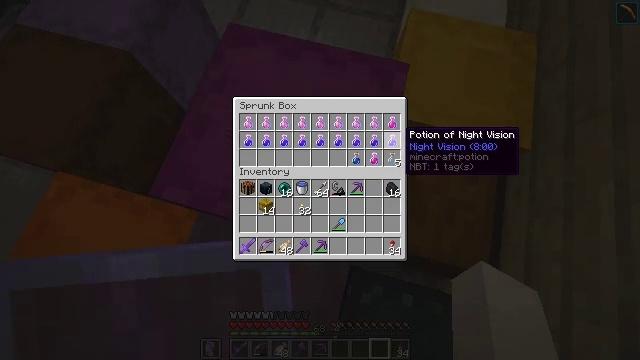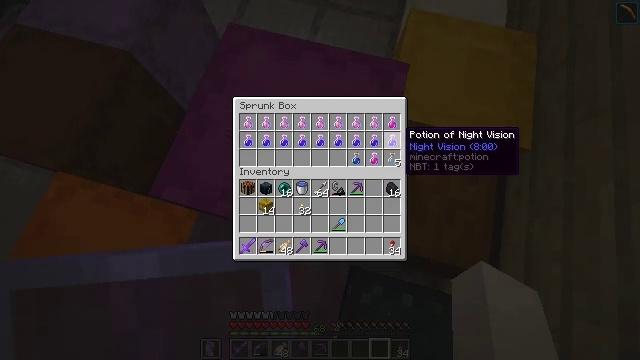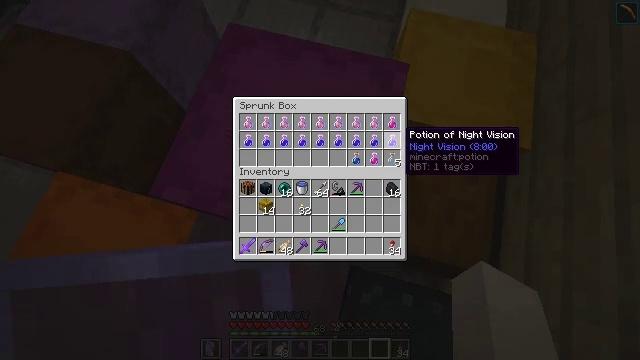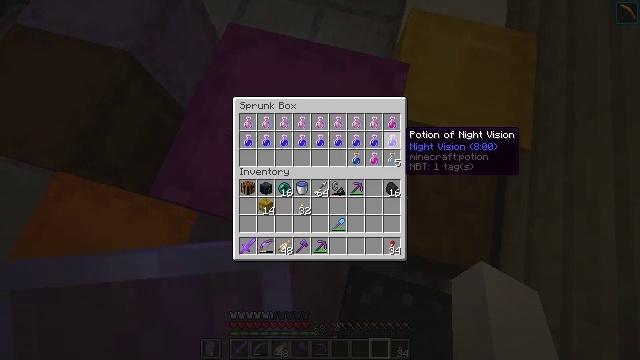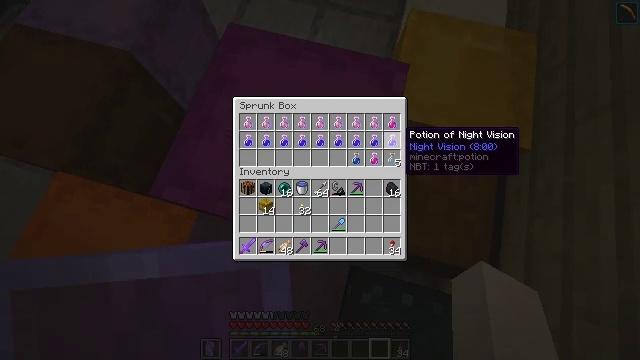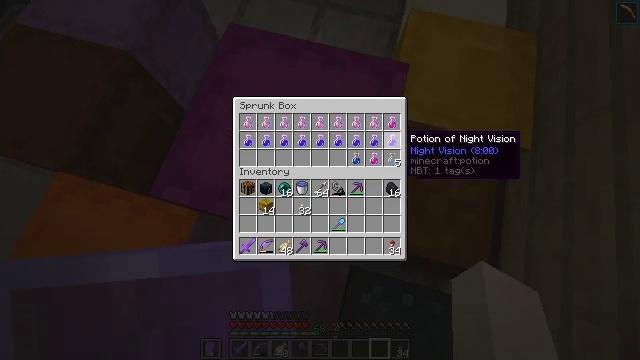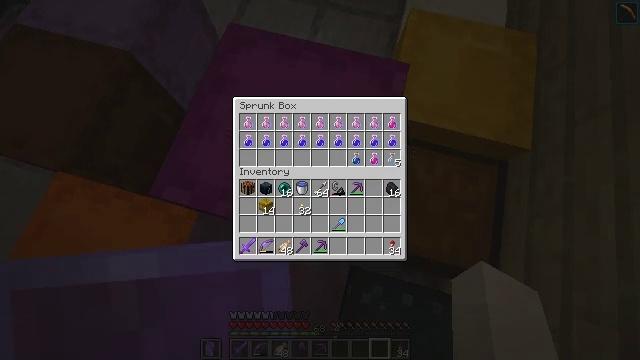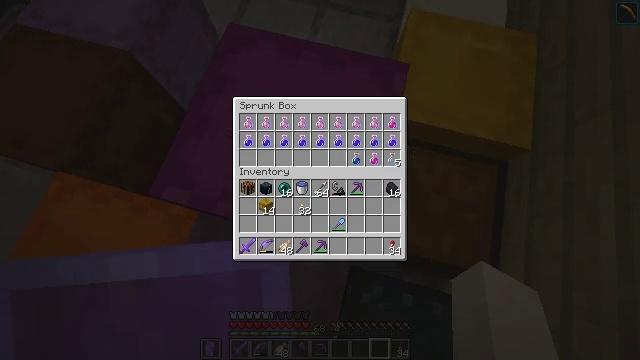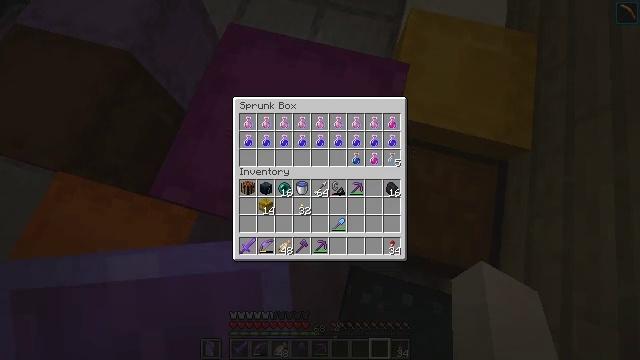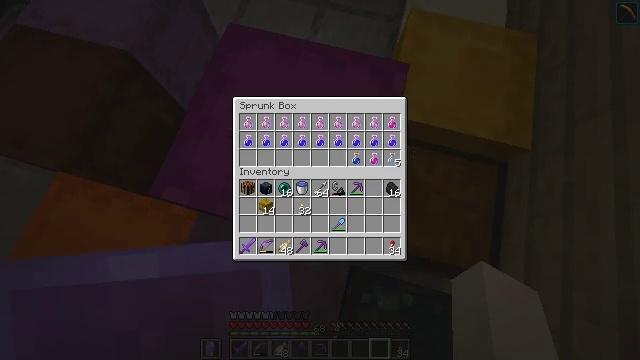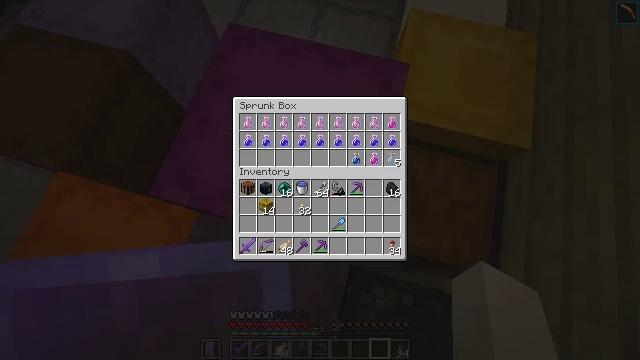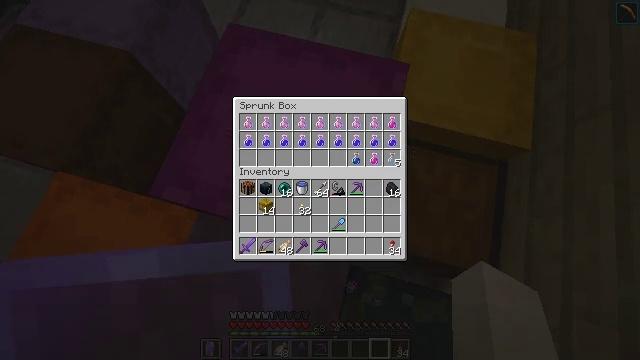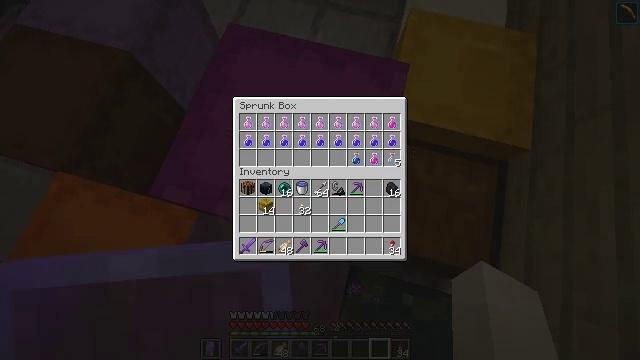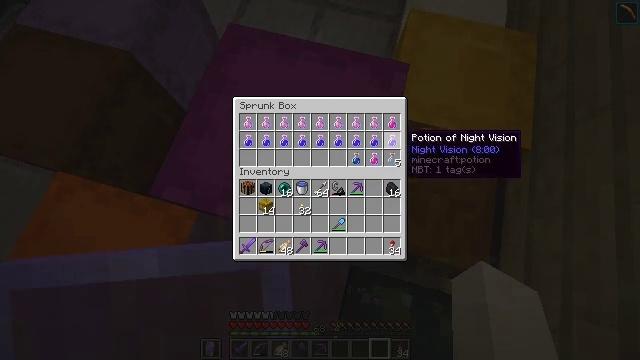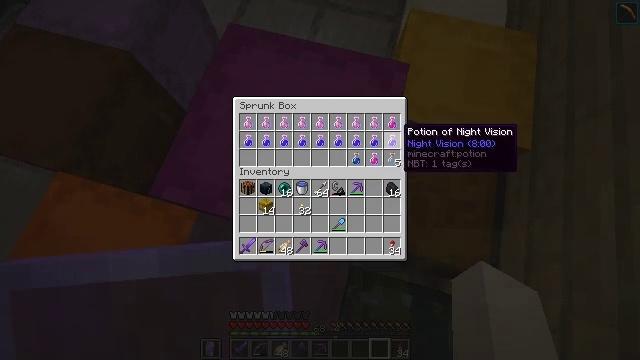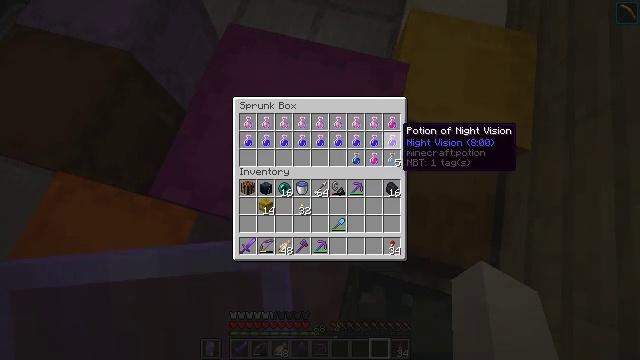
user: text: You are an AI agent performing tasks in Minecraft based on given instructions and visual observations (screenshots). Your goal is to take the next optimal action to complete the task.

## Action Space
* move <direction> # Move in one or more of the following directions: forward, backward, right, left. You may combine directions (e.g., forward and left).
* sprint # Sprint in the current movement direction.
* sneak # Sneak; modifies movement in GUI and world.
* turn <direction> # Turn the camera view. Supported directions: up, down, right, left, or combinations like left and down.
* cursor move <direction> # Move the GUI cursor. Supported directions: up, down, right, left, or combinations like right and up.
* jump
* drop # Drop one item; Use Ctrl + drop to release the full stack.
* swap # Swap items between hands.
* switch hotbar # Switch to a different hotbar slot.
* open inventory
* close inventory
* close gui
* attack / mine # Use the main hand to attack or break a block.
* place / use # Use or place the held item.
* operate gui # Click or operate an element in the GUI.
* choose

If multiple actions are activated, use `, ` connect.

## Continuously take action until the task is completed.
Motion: motion action
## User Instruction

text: Attack the magenta shulker box to retrieve it.
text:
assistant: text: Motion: sneak
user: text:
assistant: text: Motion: sneak
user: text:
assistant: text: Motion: sneak
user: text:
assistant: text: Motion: sneak
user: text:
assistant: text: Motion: sneak
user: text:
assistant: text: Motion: sneak
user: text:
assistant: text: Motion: sneak
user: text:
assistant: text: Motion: sneak
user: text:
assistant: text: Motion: sneak
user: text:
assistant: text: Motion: sneak
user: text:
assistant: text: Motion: sneak
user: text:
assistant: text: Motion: sneak
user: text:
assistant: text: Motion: sneak
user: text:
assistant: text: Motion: sneak
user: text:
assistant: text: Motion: sneak
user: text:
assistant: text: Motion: sneak
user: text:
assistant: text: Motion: sneak, operate gui
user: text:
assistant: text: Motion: sneak, operate gui
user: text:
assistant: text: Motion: sneak, operate gui
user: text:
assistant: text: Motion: sneak, operate gui
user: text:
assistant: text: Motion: sneak
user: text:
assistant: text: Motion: sneak
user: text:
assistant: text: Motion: sneak
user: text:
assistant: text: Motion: sneak
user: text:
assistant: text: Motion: sneak
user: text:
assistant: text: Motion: sneak
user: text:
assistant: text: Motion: sneak, cursor move left
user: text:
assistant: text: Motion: sneak
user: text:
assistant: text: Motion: sneak
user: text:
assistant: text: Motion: sneak